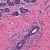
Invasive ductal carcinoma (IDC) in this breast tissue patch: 0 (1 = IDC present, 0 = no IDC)